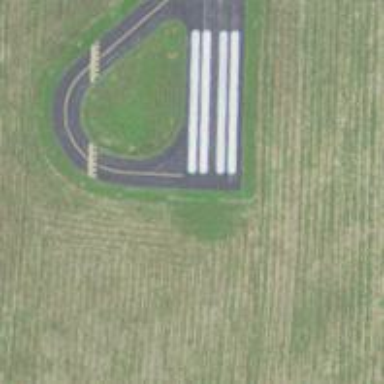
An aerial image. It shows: Image of taxiway at airport.